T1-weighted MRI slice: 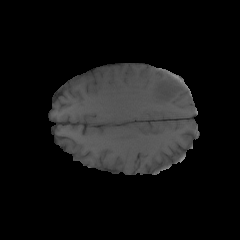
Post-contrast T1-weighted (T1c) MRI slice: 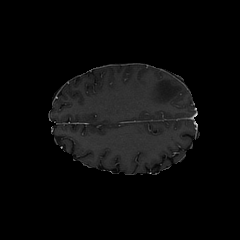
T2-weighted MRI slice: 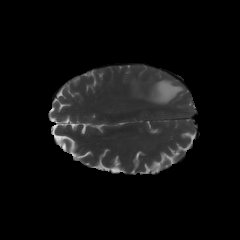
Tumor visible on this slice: yes